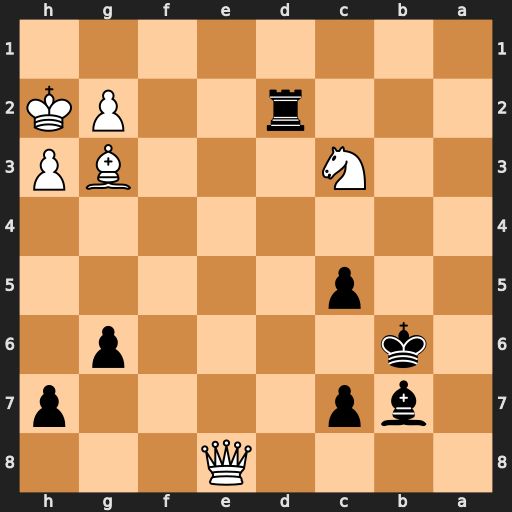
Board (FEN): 4Q3/1bp4p/1k4p1/2p5/8/2N3BP/3r2PK/8
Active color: b
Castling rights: -
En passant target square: -
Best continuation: Rxg2+ Kh1 Re2+ Ne4 Rxe4 Qxe4 Bxe4+